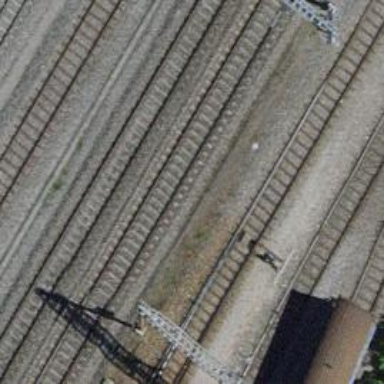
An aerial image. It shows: Railway switch.